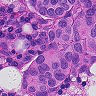
Metastatic tissue present: yes